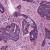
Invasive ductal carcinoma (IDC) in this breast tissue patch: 1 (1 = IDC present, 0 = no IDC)